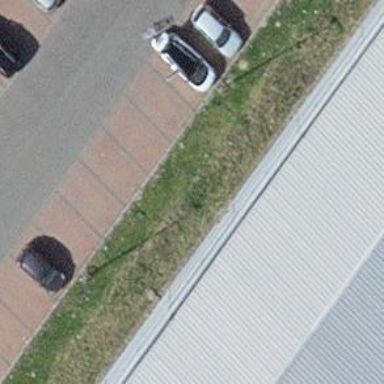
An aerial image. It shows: Charging station.